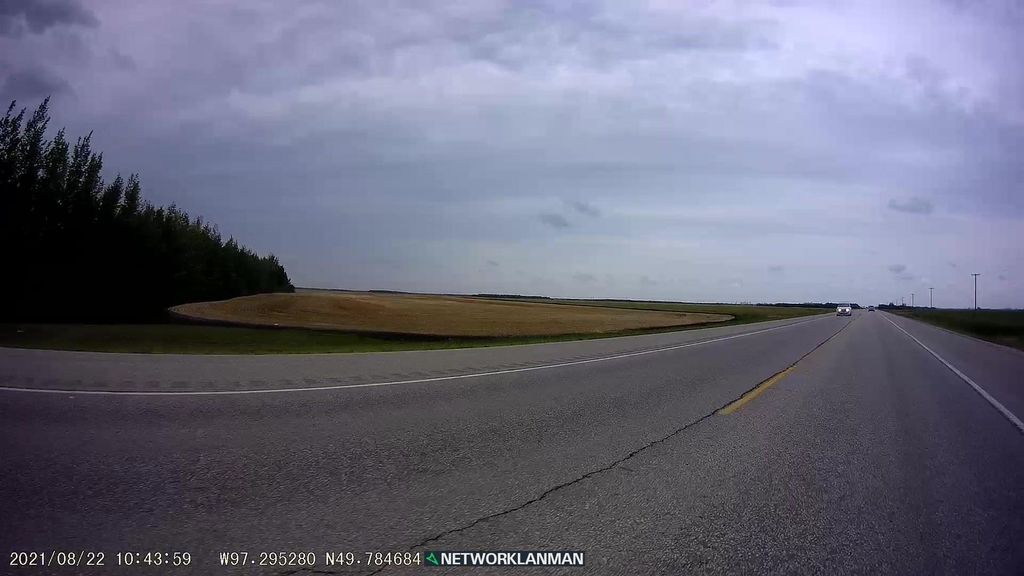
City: winnipeg